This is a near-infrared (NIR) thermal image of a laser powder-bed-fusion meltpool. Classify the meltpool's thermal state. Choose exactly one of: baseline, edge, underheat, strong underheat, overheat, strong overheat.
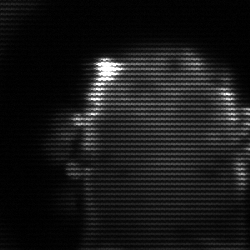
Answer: baseline